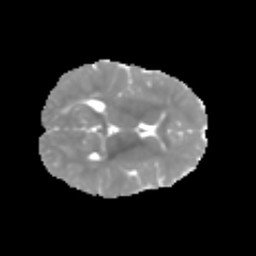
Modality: MD
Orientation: axial
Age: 6
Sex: male
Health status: healthy